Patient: sex M, age 83
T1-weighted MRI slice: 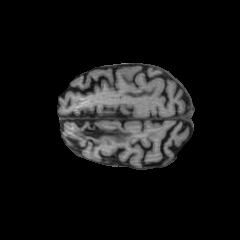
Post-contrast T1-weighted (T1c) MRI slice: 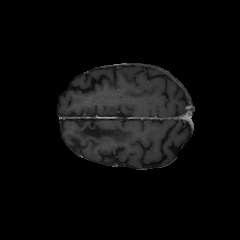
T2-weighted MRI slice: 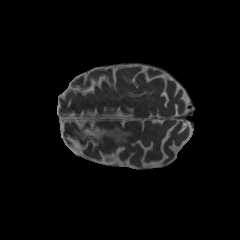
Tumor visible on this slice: no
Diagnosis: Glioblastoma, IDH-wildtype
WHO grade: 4